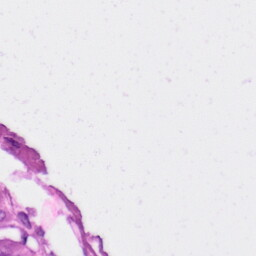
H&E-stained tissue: Skin